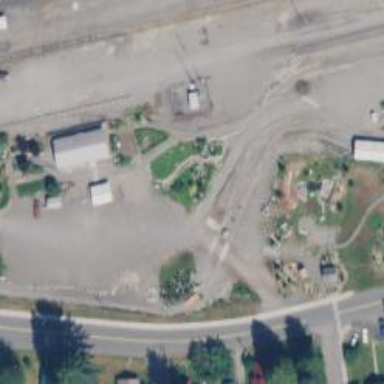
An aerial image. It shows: Miniature railway bridge over siding service.